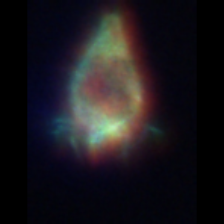
Taxon: Ciliates
Group: Other